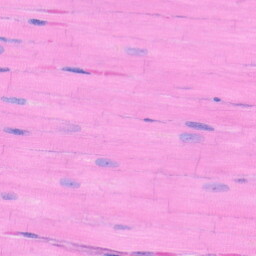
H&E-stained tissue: Heart